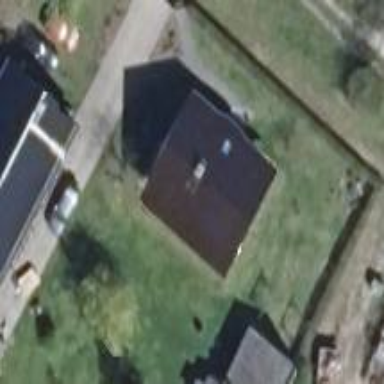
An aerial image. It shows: House with gabled roof oriented along the length of the building.